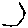
Label: hexagon